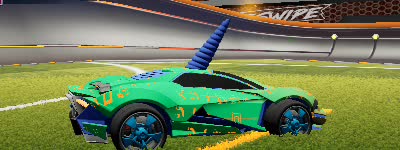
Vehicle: werewolf